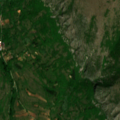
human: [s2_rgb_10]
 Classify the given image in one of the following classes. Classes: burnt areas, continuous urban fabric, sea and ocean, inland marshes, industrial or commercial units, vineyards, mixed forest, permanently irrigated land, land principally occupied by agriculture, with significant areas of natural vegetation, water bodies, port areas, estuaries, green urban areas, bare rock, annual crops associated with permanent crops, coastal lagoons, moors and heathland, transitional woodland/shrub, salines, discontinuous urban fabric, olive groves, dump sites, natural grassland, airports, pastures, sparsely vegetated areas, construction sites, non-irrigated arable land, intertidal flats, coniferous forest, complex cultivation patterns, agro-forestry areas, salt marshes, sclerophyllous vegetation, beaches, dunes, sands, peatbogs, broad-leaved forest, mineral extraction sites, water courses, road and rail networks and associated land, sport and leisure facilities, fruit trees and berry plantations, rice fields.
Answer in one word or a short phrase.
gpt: complex cultivation patterns, land principally occupied by agriculture, with significant areas of natural vegetation, natural grassland, transitional woodland/shrub